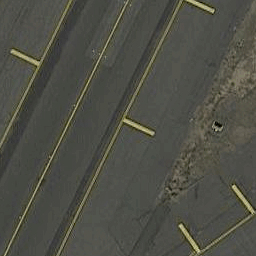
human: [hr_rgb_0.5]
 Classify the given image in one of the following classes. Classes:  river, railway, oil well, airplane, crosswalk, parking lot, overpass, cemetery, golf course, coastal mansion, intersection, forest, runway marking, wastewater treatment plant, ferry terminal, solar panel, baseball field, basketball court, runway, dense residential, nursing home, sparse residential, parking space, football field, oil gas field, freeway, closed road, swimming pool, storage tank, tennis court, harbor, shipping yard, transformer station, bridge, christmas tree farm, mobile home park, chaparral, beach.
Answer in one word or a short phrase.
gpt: runway marking